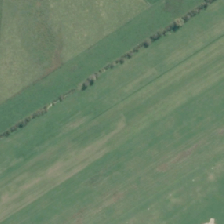
Land cover: urban_parkland